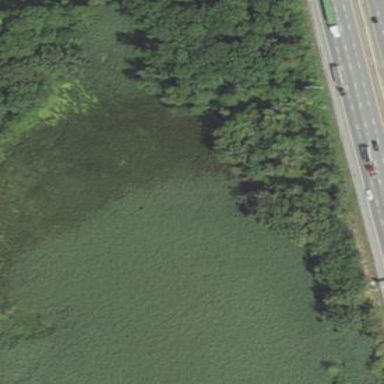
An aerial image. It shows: Beautiful wet meadow natural wetland.